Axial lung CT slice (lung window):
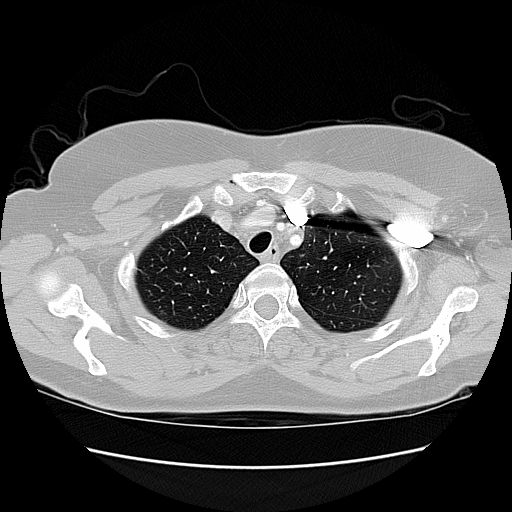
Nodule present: no